Question: Is it possible to get the X-axis left aligned when using Google Charts?
The chart will look better as there are more data points available (weekly updates), but it looks like crap when it's centered like it is by default.
I've been searching around without results.

Edit:
I guess this question is basically the same: <URL>, but the accepted solution isn't worth it in my case. Anyone who knows of a better solution?
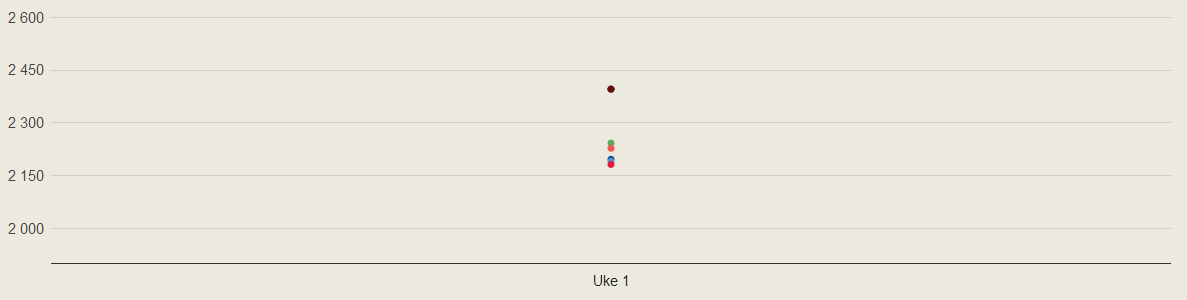
Answer: Turns out it's not possible without faking data points.